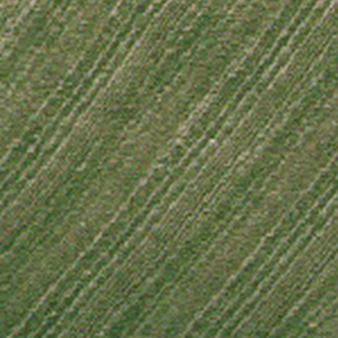
Label: other